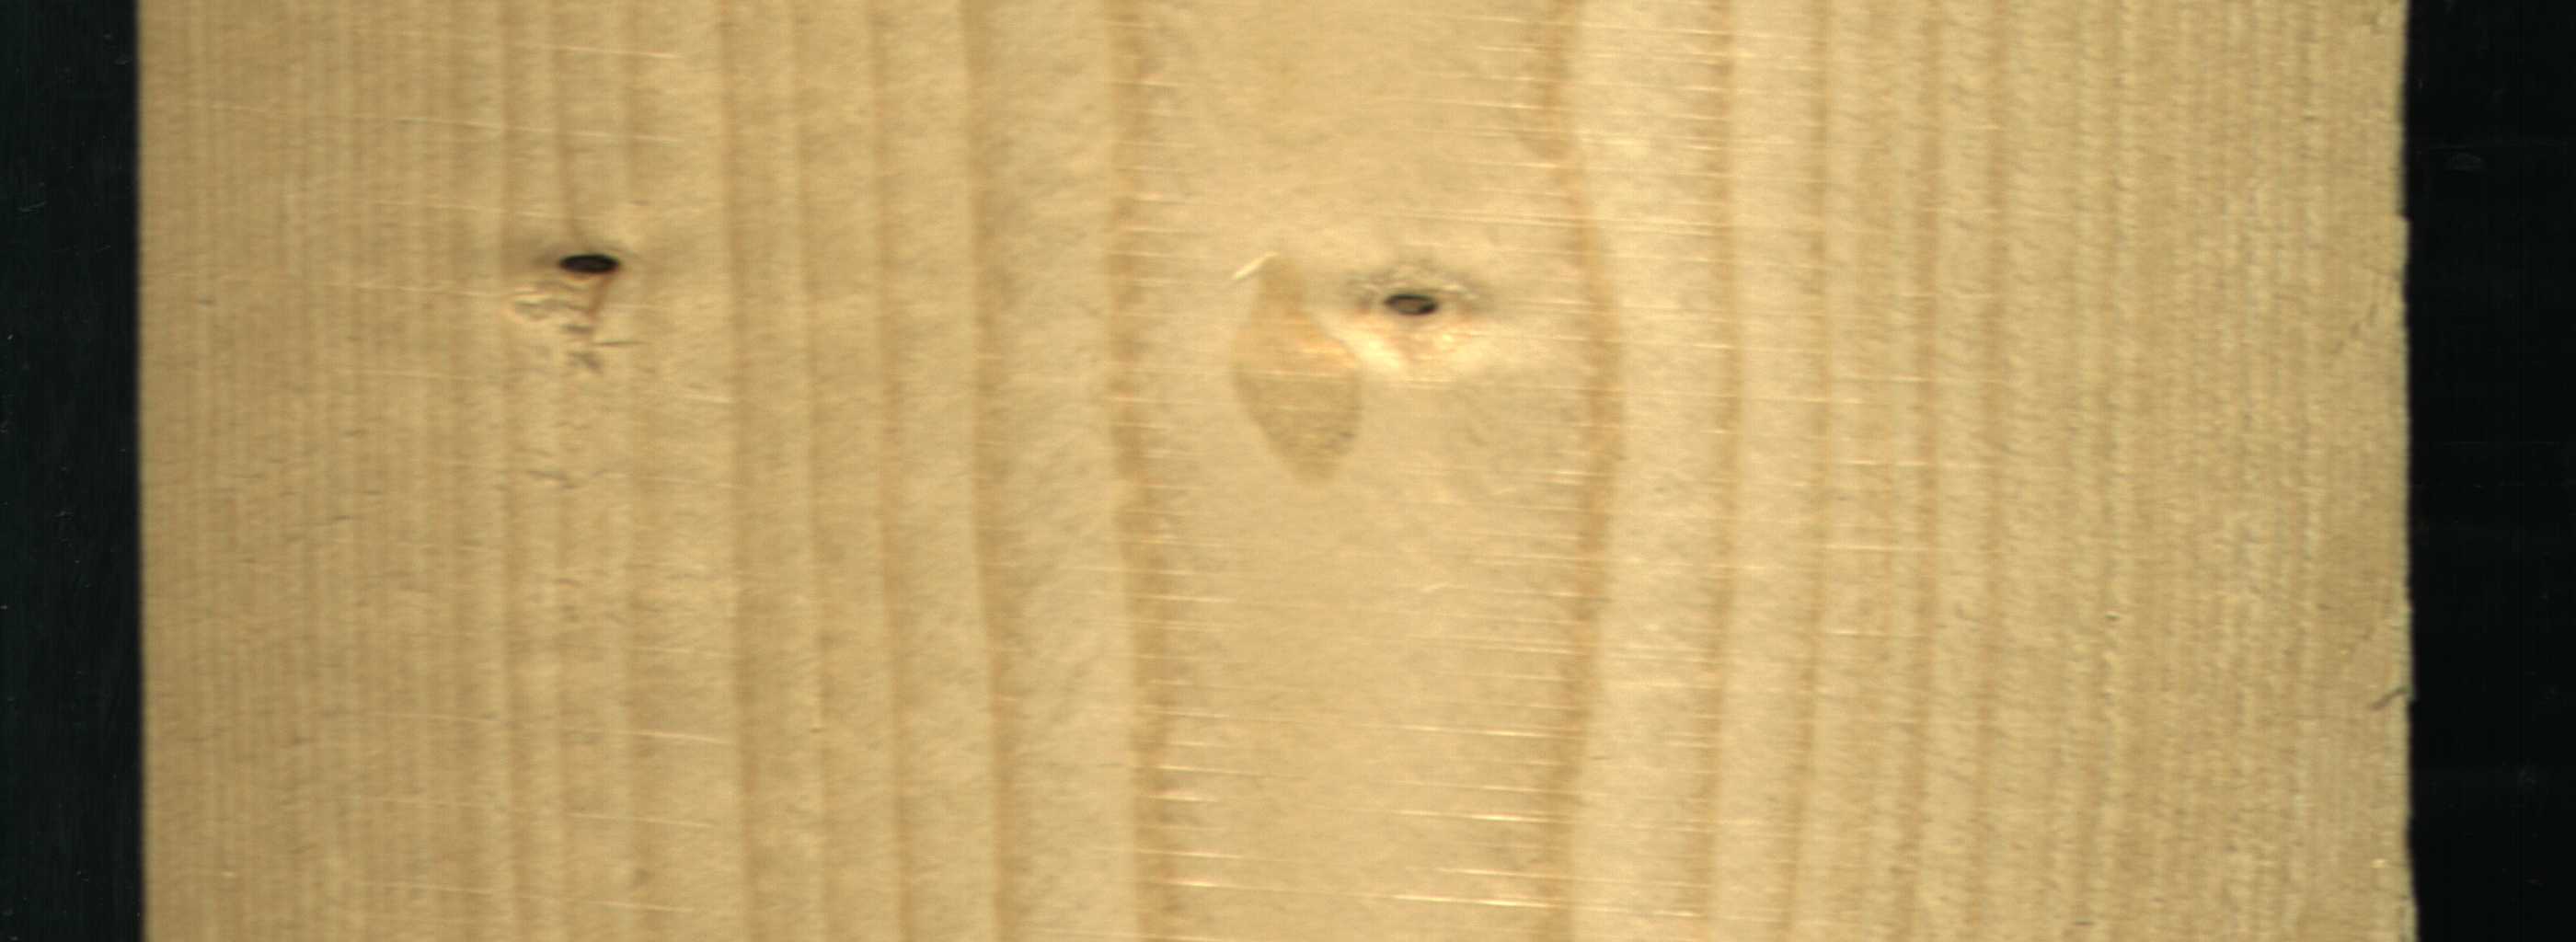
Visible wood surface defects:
Dead_Knot
Live_Knot